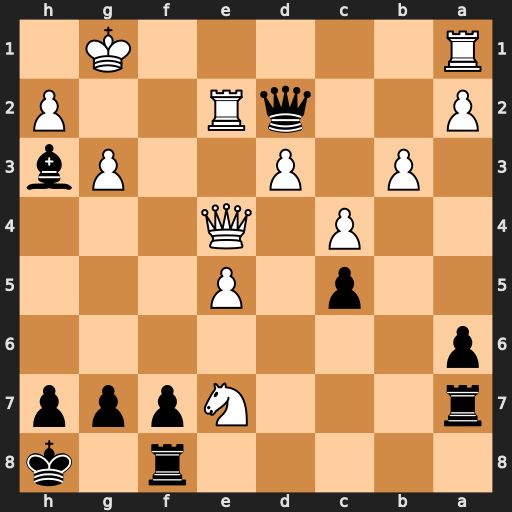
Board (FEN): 5r1k/r3Nppp/p7/2p1P3/2P1Q3/1P1P2Pb/P2qR2P/R5K1
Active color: b
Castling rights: -
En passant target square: -
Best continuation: Qc3 Rae1 Rxe7 Qh4 Qd4+ Qxd4 cxd4